Field crop: maize
Growth stage: 2
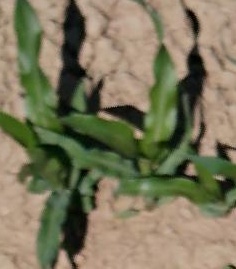
Species: maize